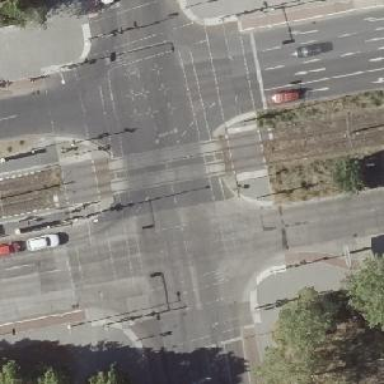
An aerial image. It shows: Tram crossing with traffic signals.